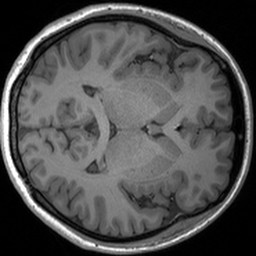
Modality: T1w
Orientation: axial
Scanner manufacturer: siemens
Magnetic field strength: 3 T
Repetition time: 1.54 s
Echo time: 0.00234 s